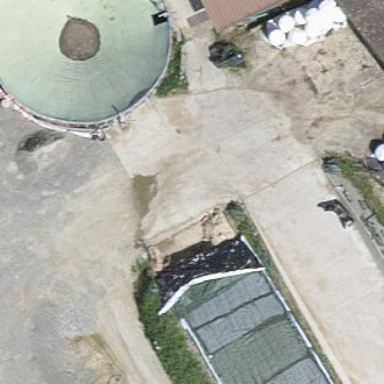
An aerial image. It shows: Storage tank with man-made structure.